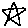
Label: star